Aerial crown-view tile of a tropical tree (Barro Colorado Island, Panama), acquired 20240918:
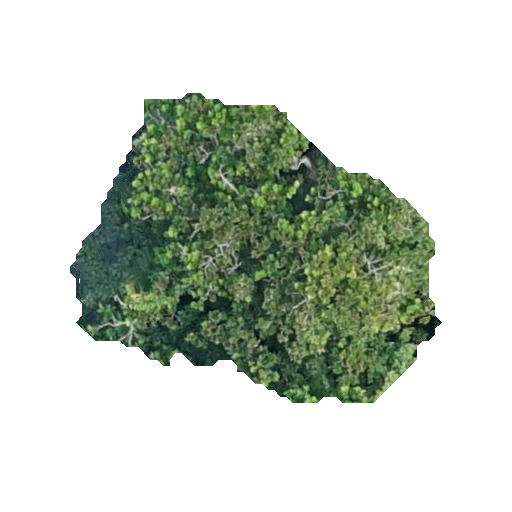
Species: Anacardium excelsum
GBIF accepted scientific name: Anacardium excelsum
Crown area: 122.623 m²